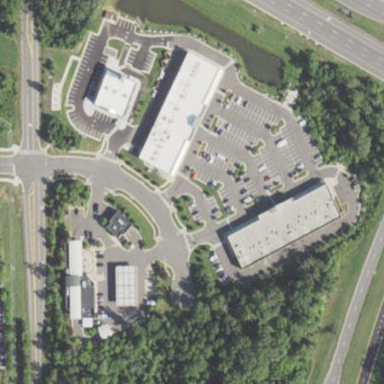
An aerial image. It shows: Retail area.